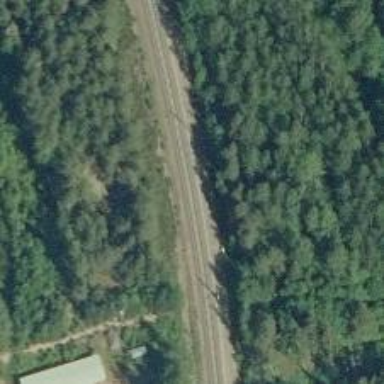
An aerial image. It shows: Railway with continuous electrified contact line.